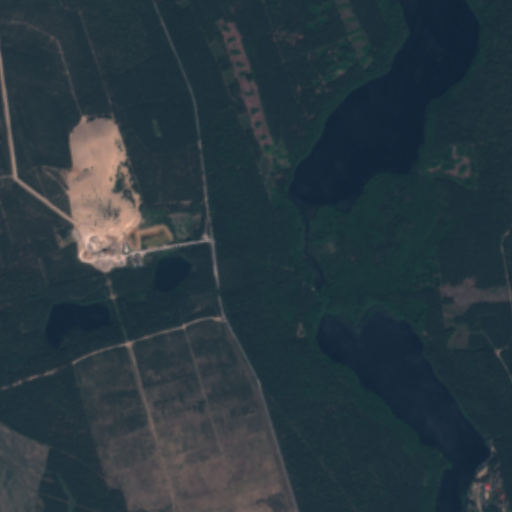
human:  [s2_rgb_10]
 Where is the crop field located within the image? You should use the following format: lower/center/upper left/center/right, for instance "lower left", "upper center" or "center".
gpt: The crop field is located in the lower left of the image.
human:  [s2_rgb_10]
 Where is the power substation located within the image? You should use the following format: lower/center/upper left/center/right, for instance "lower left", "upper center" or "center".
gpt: The power substation is located in the center left of the image.
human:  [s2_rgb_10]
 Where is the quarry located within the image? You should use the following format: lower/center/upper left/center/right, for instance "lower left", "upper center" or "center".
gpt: The quarry is located in the center left of the image.
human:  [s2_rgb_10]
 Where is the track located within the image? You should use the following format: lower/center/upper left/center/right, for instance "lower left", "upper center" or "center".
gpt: There is no track in the image.